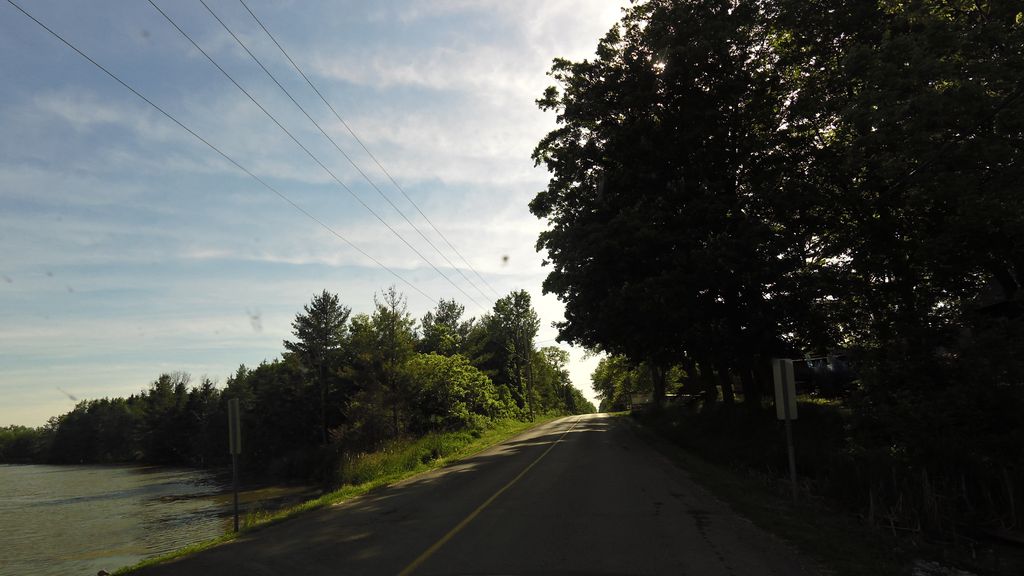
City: hamilton